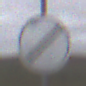
Verkehrszeichen: EndeSaemtlicherBegrenzungen
Umgebung: Outdoor, Nature
Tageszeit: Midday
Wetter: Overcast
Licht: Natural
Jahreszeit: NotSpecified
Kontrast: LowContrast